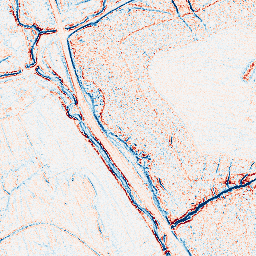
Category: edge_preserving
Decomposition family: anisotropic_diffusion
Decomposition parameters: iterations: 5
kappa: 10
gamma: 0.1
Upsampling method: quadratic
Upsampling parameters: scale: 4
Upsampling scale: 4